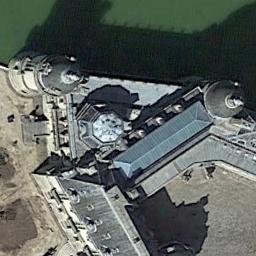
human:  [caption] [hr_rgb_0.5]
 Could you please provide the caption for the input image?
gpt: The palace is surrounded by lush forests .

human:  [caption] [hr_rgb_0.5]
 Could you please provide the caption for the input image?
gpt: The palace is on the bare land next to the grass .

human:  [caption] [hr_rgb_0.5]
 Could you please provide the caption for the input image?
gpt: A few buildings of different shapes are in the palace .

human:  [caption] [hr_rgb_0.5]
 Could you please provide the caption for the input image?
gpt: The palace with some towers is next to the waters .

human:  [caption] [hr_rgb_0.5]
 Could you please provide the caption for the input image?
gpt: The palace with two domes is beside a green lake .